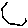
Label: hexagon